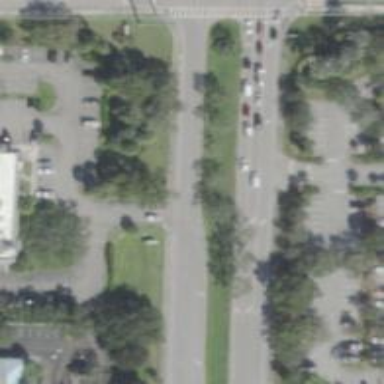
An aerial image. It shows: Footway.